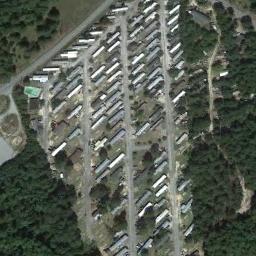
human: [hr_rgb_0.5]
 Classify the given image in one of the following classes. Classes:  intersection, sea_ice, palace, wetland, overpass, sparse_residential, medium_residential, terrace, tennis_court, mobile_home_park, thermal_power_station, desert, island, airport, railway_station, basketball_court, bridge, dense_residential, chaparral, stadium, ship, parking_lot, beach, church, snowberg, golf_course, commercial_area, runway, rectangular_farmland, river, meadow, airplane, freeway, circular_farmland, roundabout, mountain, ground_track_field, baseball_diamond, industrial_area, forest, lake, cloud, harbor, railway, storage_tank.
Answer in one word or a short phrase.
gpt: mobile_home_park